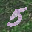
Label: 5